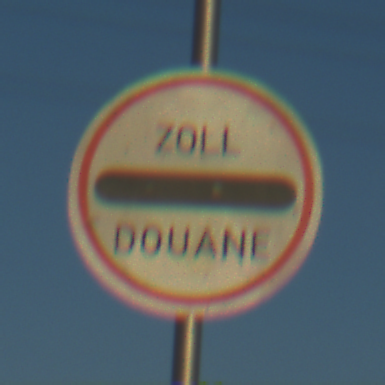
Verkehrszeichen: Zollstelle
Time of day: SunriseSunset
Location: Outdoor (RoadRail)
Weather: Clear
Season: NotSpecified
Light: Natural